【题型】选择题　【知识点】立体几何　【难度】easy
毡帐是蒙古族牧民居住的一种房子，内部木架结构，外部毛毡围拢，建造和搬迁都很方便，适合牧业和游牧生活。如图所示，某毡帐可视作一个圆锥与一个圆柱的组合体，下半部分圆柱的高为$2.5$米；上半部分圆锥的母线长为$2\sqrt{3}$米，轴截面（过圆锥轴的截面）是面积为$3\sqrt{3}$平方米的等腰钝角三角形，则建造该毡帐（不含底面）需要毛毡（  ）平方米。

\begin{enumerate}
\item[A.] $(6\sqrt{3}+15)\pi$
\item[B.] $(5\sqrt{3}+6)\pi$
\item[C.] $(12\sqrt{3}+15)\pi$
\item[D.] $(10\sqrt{3}+6)\pi$
\end{enumerate}
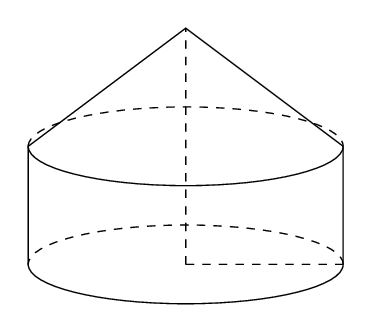
【解答】
\subsection*{答案}
$\boldsymbol{A}$

\vspace{0.5cm}
\hrule
\vspace{0.5cm}

\subsection*{分析}
根据题意，利用圆锥的结构特征求出圆锥的高和底面半径，由此求出上半部分圆锥和下半部分圆柱的侧面积，进而计算可得答案。

\vspace{0.5cm}
\hrule
\vspace{0.5cm}

\subsection*{详解}
根据题意，如图所示为该组合体上半部分为圆锥，\\
由于其母线长为$2\sqrt{3}$米，轴截面是面积为$3\sqrt{3}$平方米的等腰钝角三角形，

设其高为$h$，底面半径为$r$，
则有
\[
\begin{cases}
h^2 + r^2 = 12 \\
\dfrac{1}{2} \times 2r \times h = 3\sqrt{3} \\
r > h
\end{cases}
\]
解得
\[
\begin{cases}
r = 3 \\
h = \sqrt{3}
\end{cases}
\]

则上半部分圆锥的侧面积
\[
S_1 = \pi \times 3 \times 2\sqrt{3} = 6\sqrt{3}\pi
\]

下半部分圆柱的侧面积
\[
S_2 = 2\pi \times 3 \times 2.5 = 15\pi
\]

则该组合体的表面积（不含底面）
\[
S_1 + S_2 = (6\sqrt{3} + 15)\pi
\]

故选：$\boldsymbol{A}$

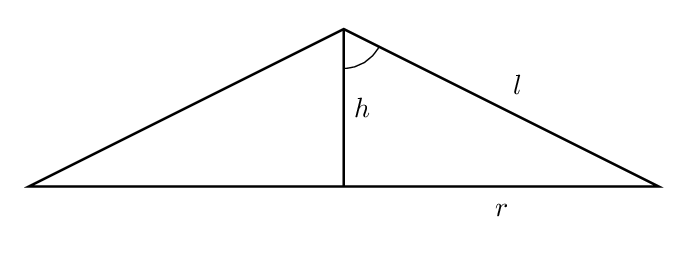